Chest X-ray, PA view. Patient: 80 years old, sex F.
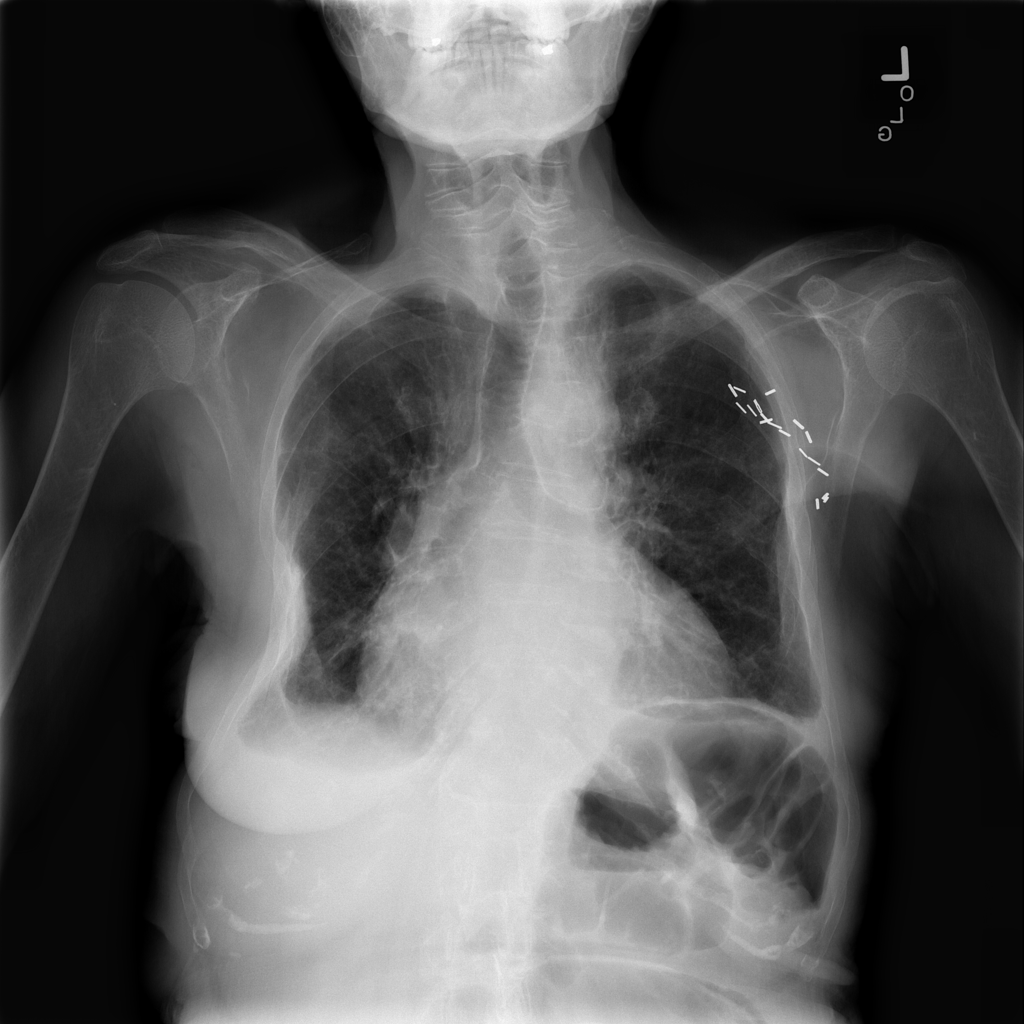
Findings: Effusion, Pleural_Thickening